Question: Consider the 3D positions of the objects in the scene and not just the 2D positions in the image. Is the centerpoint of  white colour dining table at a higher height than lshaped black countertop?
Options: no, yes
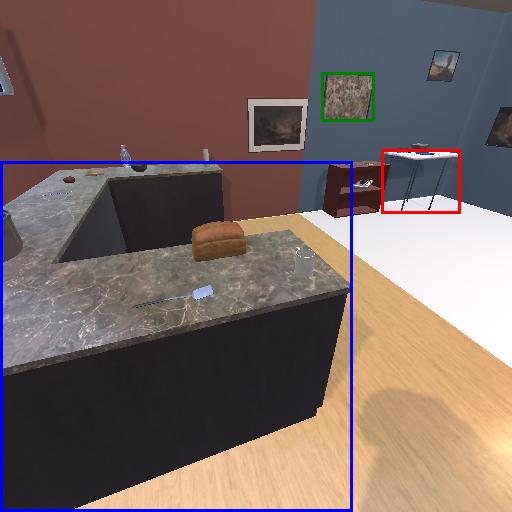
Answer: no